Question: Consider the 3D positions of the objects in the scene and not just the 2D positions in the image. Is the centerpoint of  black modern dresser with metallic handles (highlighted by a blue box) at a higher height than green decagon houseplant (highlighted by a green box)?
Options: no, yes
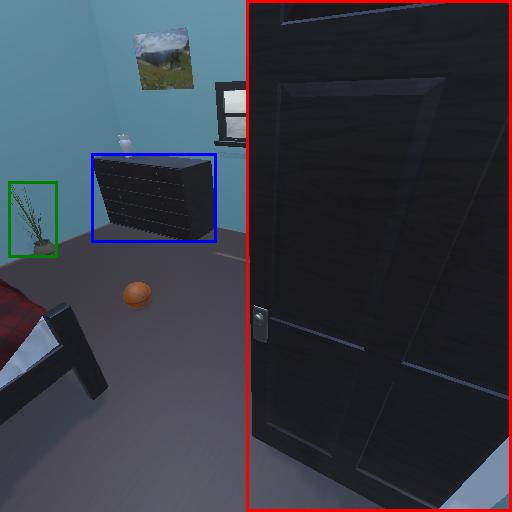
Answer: no